Chest X-ray. View position: PA
Patient age: 50
Patient sex: F
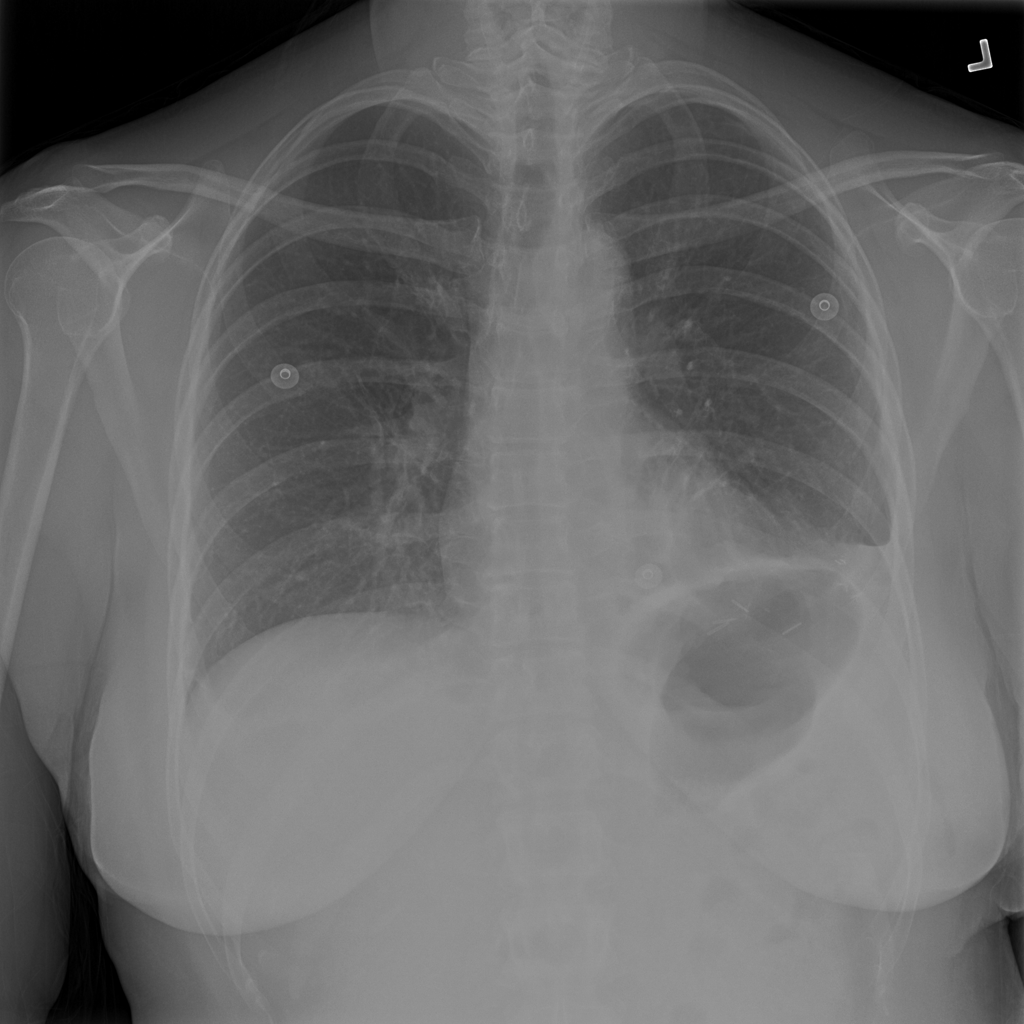
Finding: Pneumothorax